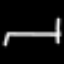
Label: bed